Question: I'm trying to create a program that will convert Celsius to Fahrenheit and vice-versa.
The first thing the program will do is ask the user what the user wants to convert either Celsius or Fahrenheit. If the input is invalid, print invalid and ask to try again.
Then will ask the user to input the start, end, and interval separated by an asterisk. For example 02. This means that the start of the conversion will be from 0 to 10 with an interval of 2, thus the value to be converted will be 0, 3, 6, 9
If the start<end, then the interval should be 0<interval otherwise, your program will display an error and ask to try again
Or
If the start>end, then the interval should be 0>interval otherwise, your program will display an error and ask to try again.
If the user inputs has only one value, like 10. This means that the start is equal to 1 which will be the default value for start, up to 10, and the interval is 2 which will be the default value of the interval if start<end.
If the user input has two values like 10*2, this means that the start is equal to 10 up to 2. The interval is set to the default value which is equal to -2 since start>end.
This is my code, it doesn't work and I'm stuck.
And how am I gonna use for loop here?
'''
while True:
pick = input("Enter your input either in Celsius or Fahrenheit: ")
if pick == "Celsius":
pass
elif pick == "Fahrenheit":
pass
else:
print("Invalid input. Try again.")
continue
while True:
sei = input("Enter the start, range, and interval separated by an asterisk(*): ").split("*")
if len(sei) == 3:
if int(sei[0].isdigit()) < int(sei[1].isdigit()) and 0 < int(sei[2].isdigit()):
pass
elif int(sei[0].isdigit()) > int(sei[1].isdigit()) and 0 > int(sei[2].isdigit()):
pass
else:
print("Error. Try again.")
continue
else:
print("Error. Try again")
'''
Input :0 * 100 * 3
Output:
!
Then the program will ask the user to try again. If yes, the program will run from the very start.
If no, it'll print "Thank you" and the number of invalid inputs in the whole program and the number of times the user successfully converts temperature.
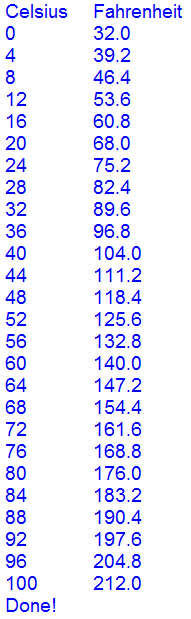
Answer: Here is my solution (inefficient maybe, I'm a beginner too) to your problem.
'''
temperatureValues = []
while True:
pick = input("Enter your input either in Celsius or Fahrenheit: ")
if pick == "Celsius":
pass
elif pick == "Fahrenheit":
pass
else:
print("Invalid input. Try again.")
continue
while True:
sei = input("Enter the start, range, and interval separated by an asterisk(*): ").split("*")
if len(sei) == 3:
if int(sei[0]) < int(sei[1]) and 0 < int(sei[2]): # normal case
for i in range(int(sei[0]), int(sei[1]), int(sei[2])):
temperatureValues.append(i)
break
elif int(sei[0]) > int(sei[1]) and 0 > int(sei[2]): # reverse case
for i in range(int(sei[1]), int(sei[0]), int(sei[2])):
temperatureValues.append(i)
break
else:
print("Error. Try again.")
continue
elif len(sei) == 2:
for i in range(int(sei[0]), int(sei[1]), 2):
temperatureValues.append(i)
break
elif len(sei) == 1:
for i in range(1, int(sei[0]), 2):
temperatureValues.append(i)
break
else:
print("Error. Try Again.")
continue
print(temperatureValues)
# Implement your conversion here, by performing the conversion operation on each value of the temperatureValues list.
'''
I would also advise you to do comparison in values by writing the variable first. Like int(sei[0]) > 0, instead of writing this in reverse. Makes the code more readable.
Best of luck!